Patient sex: F
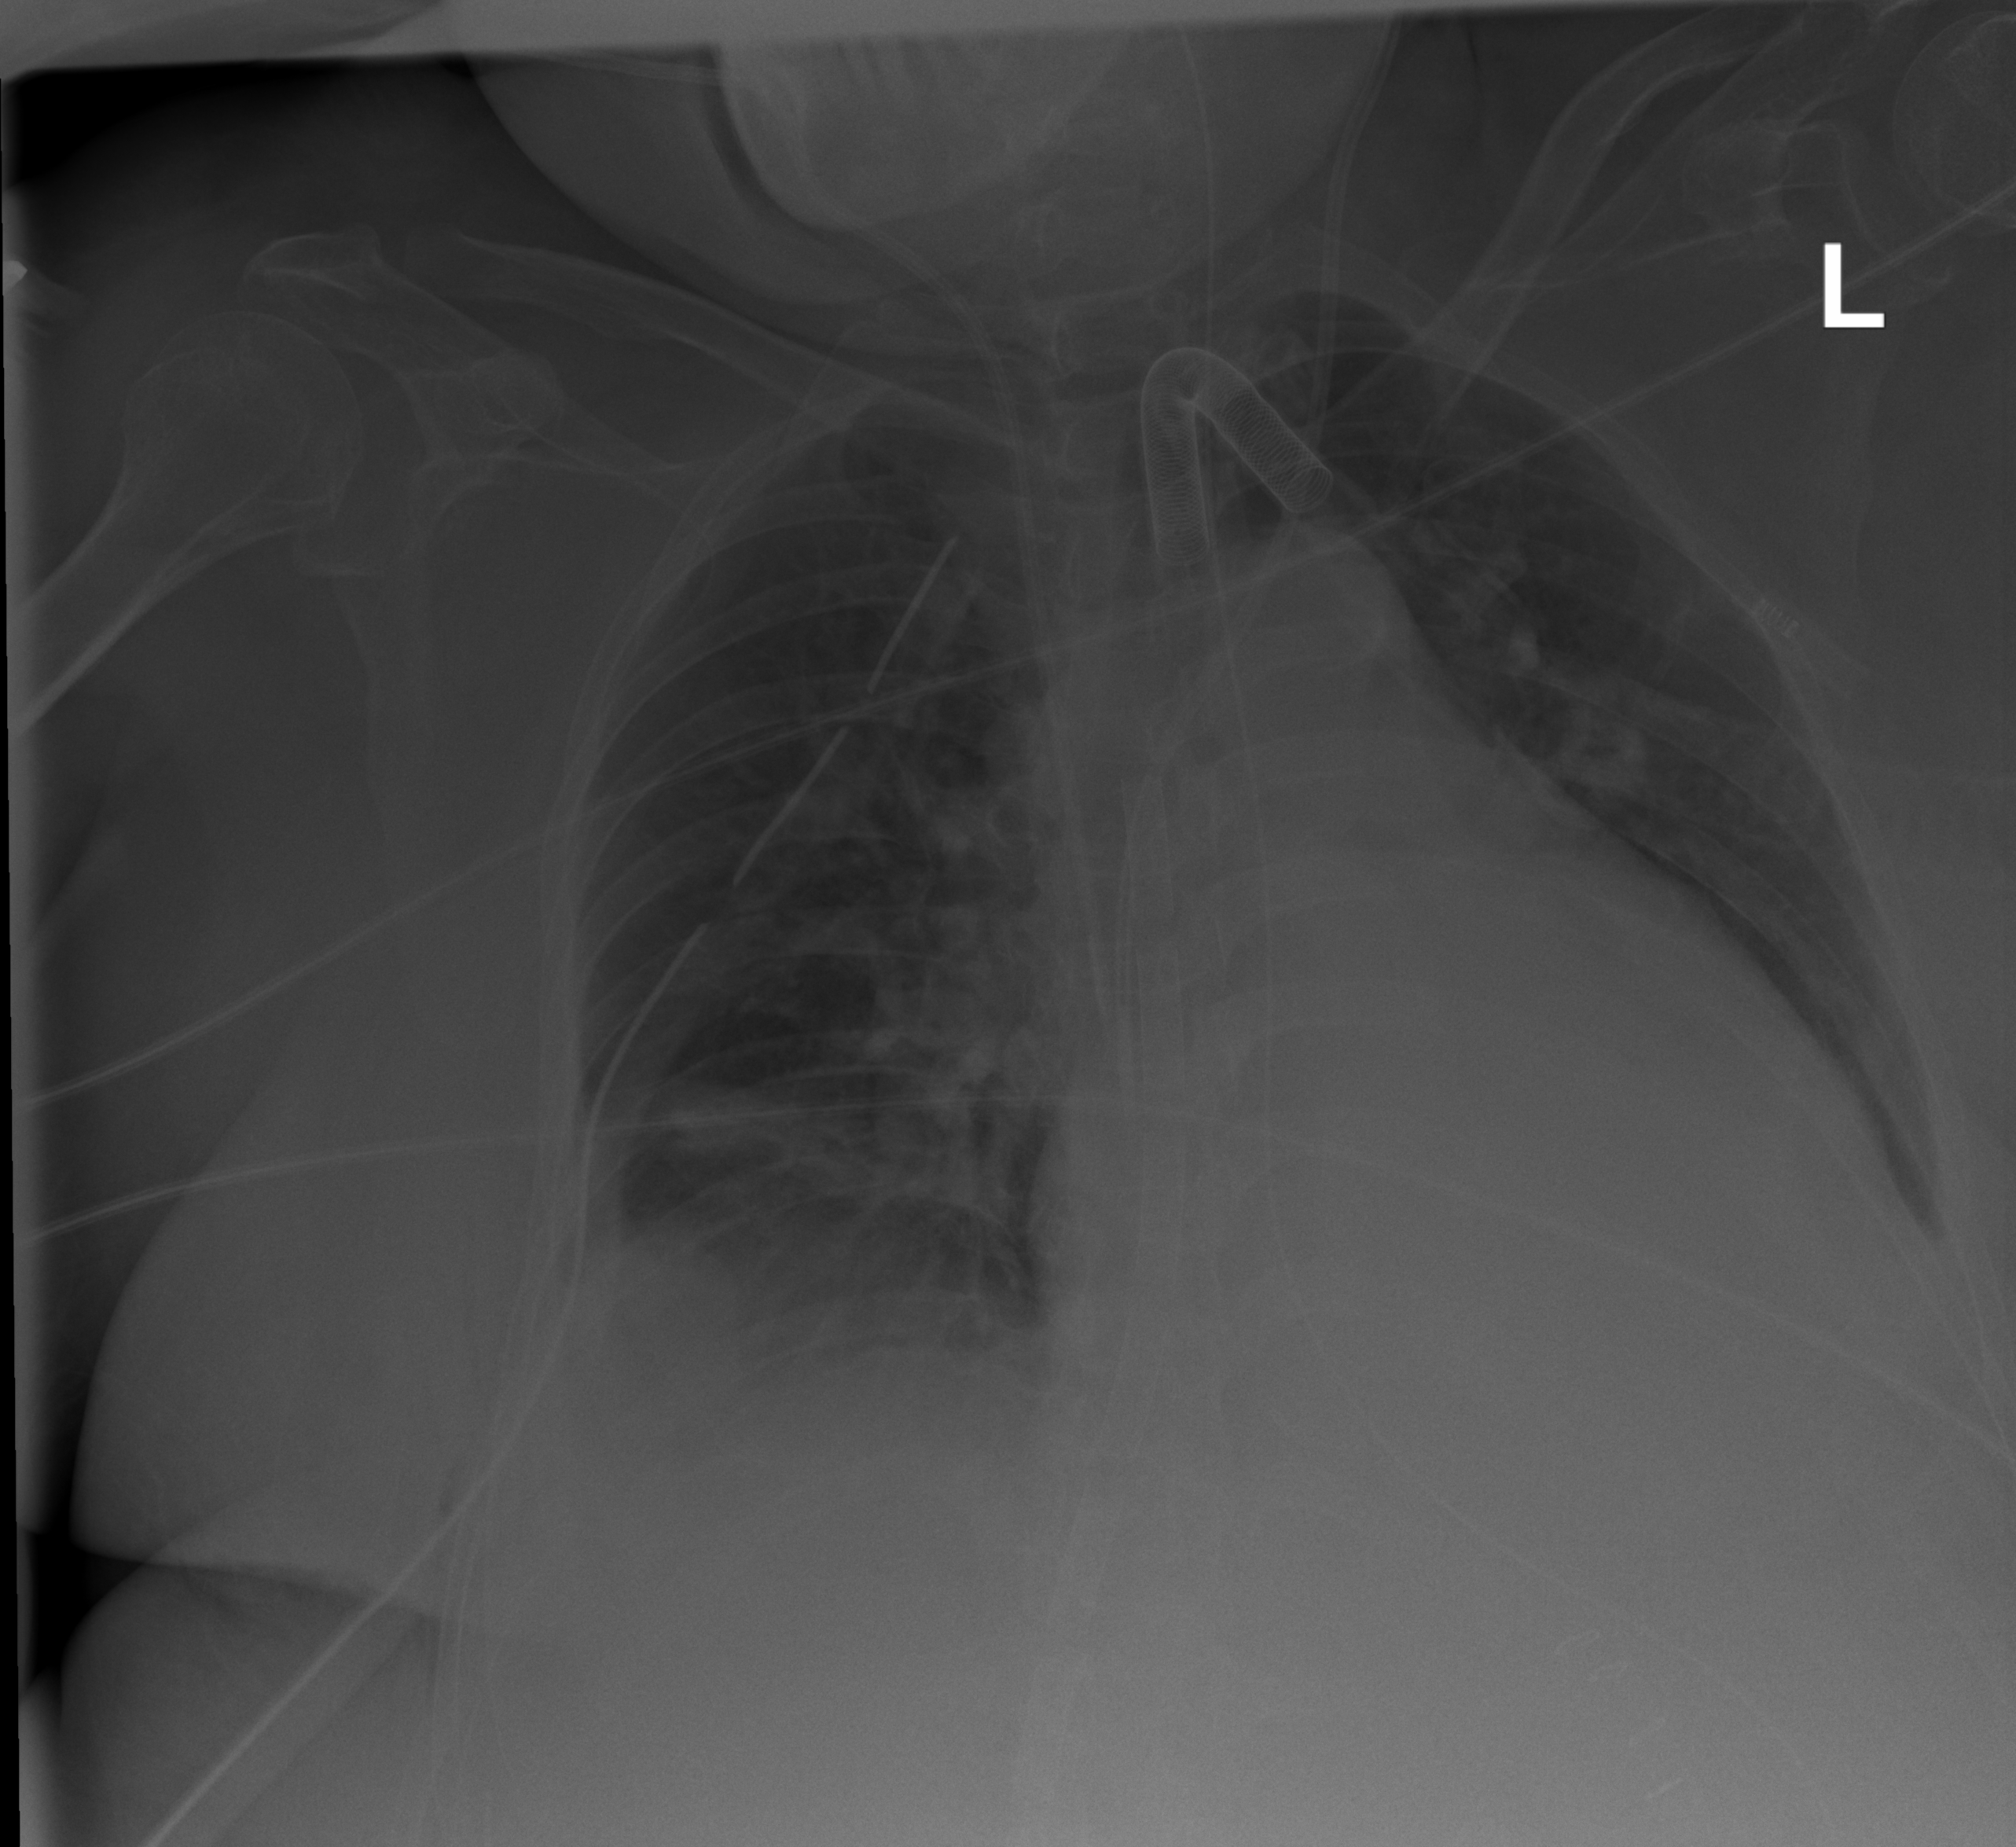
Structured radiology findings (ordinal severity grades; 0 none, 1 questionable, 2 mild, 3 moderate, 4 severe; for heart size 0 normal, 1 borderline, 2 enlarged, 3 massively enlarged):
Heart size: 2
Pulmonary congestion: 2
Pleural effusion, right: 2
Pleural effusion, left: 1
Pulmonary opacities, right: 0
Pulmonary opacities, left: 0
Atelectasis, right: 2
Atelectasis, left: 2